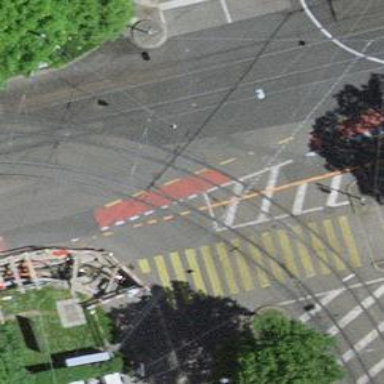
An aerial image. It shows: Tram level crossing on railway.